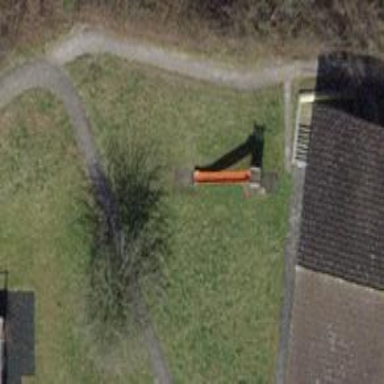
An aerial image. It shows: Playground area for leisure land.